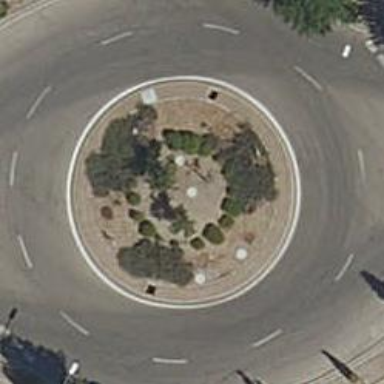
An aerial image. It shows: Roundabout on residential road.